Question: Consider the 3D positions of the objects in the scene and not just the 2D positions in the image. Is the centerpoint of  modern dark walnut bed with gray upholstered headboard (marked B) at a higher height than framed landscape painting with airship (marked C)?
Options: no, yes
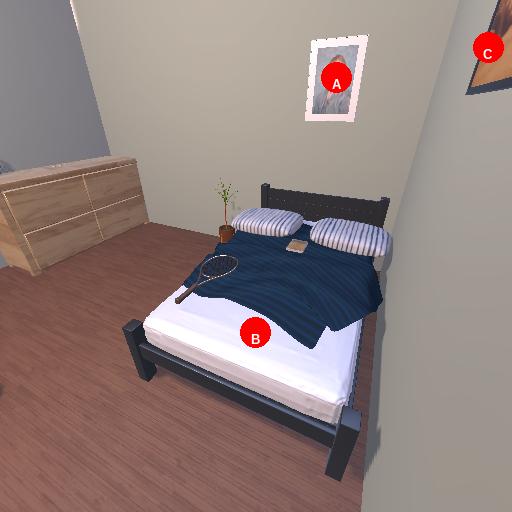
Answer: no